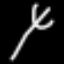
Label: fork